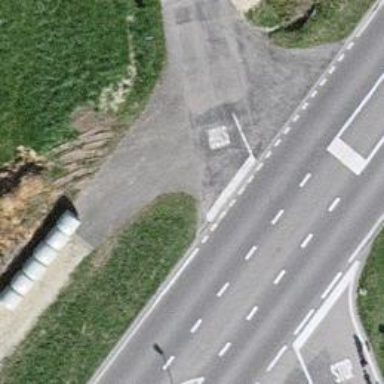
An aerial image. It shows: Stop road.